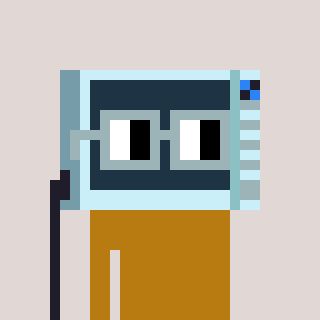
a pixel art character with square dark gray glasses, a microwave-shaped head and a gold-colored body on a warm background